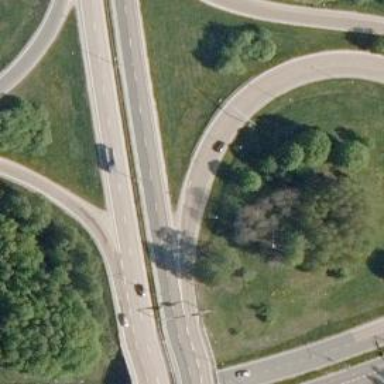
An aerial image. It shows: Asphalt trunk link road.